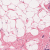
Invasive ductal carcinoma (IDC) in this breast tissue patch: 0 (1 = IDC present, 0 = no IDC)